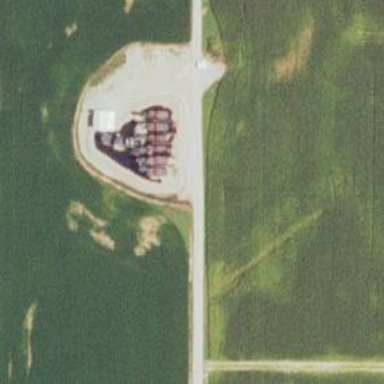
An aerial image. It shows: Storage tank that is man-made.